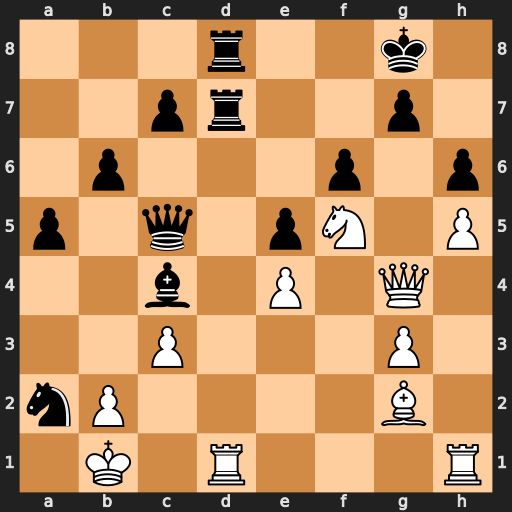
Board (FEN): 3r2k1/2pr2p1/1p3p1p/p1q1pN1P/2b1P1Q1/2P3P1/nP4B1/1K1R3R
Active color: w
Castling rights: -
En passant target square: -
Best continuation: Nxh6+ Kf8 Rxd7